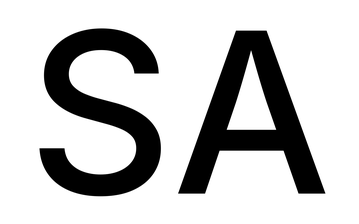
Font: Inter_Medium